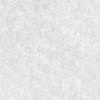
Label: no_change